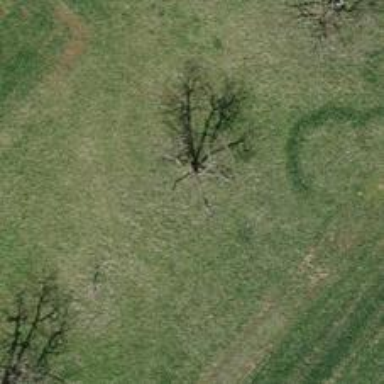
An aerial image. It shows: Agricultural area with broadleaved trees.